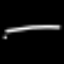
Label: line